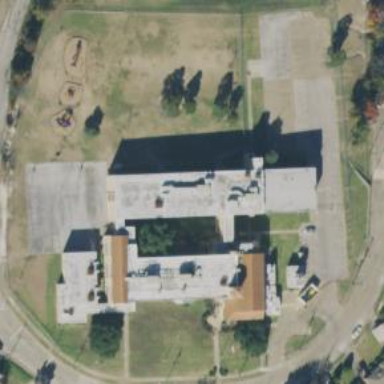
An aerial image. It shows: School.